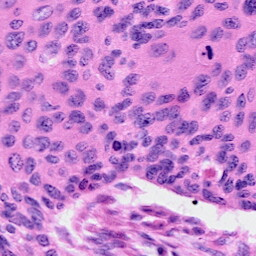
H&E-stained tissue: Cervix